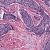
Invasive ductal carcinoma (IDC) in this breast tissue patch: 0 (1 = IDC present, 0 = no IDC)